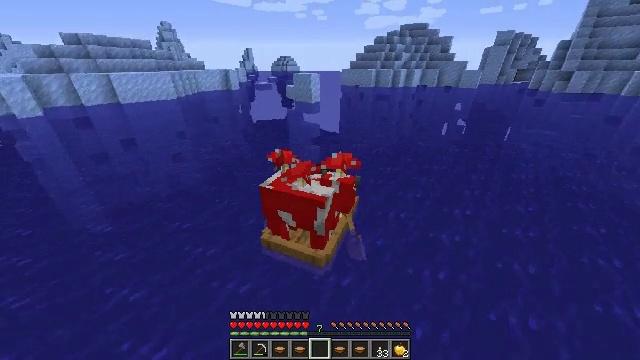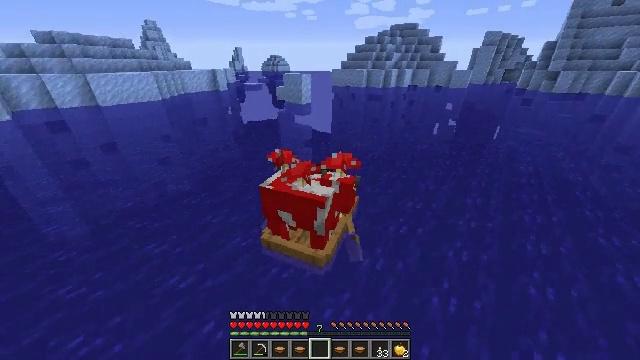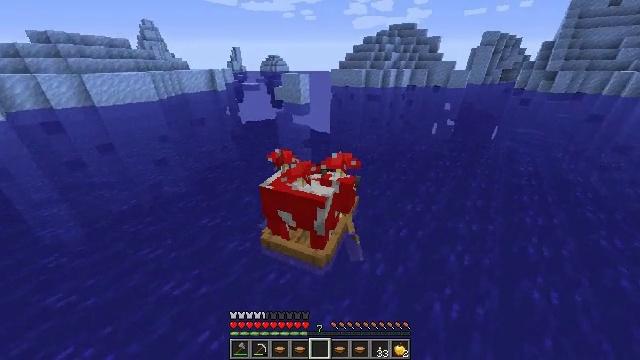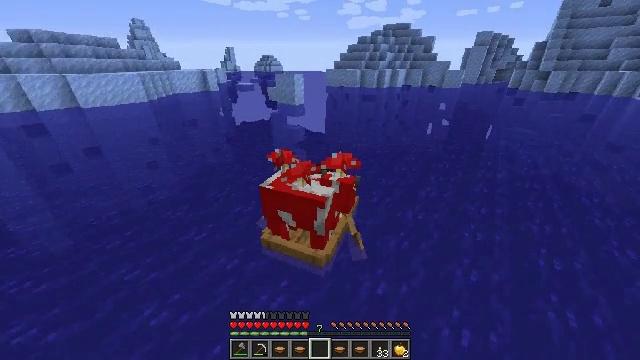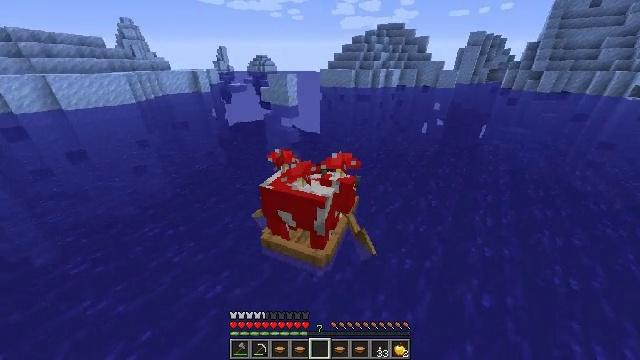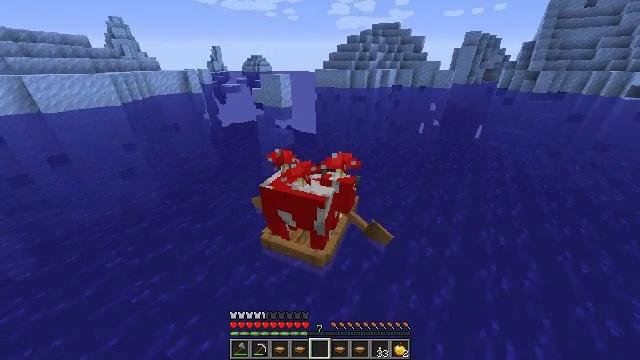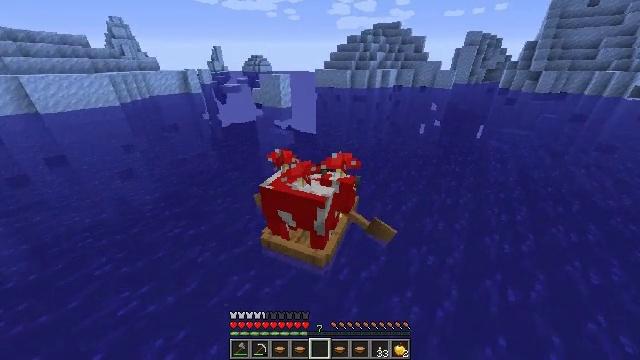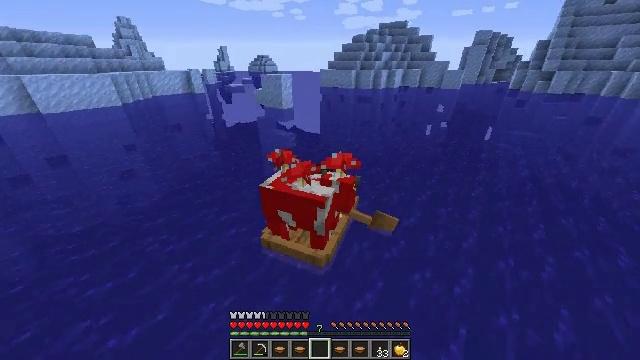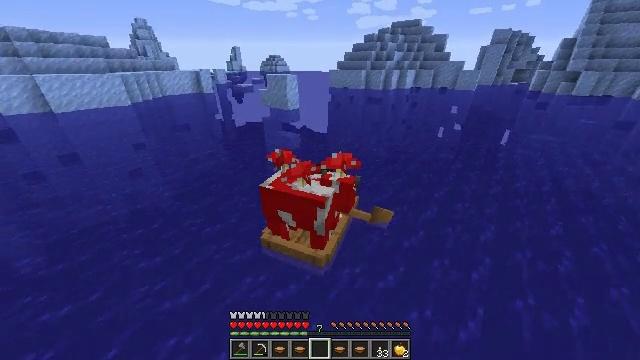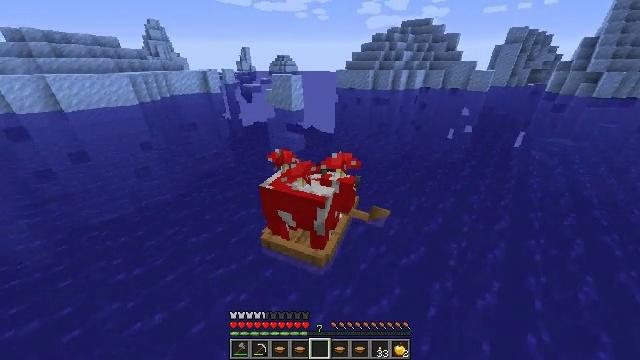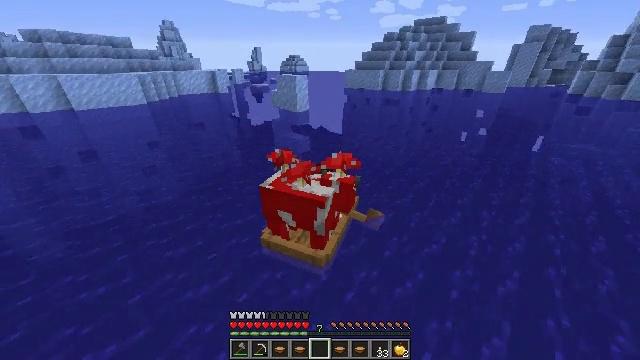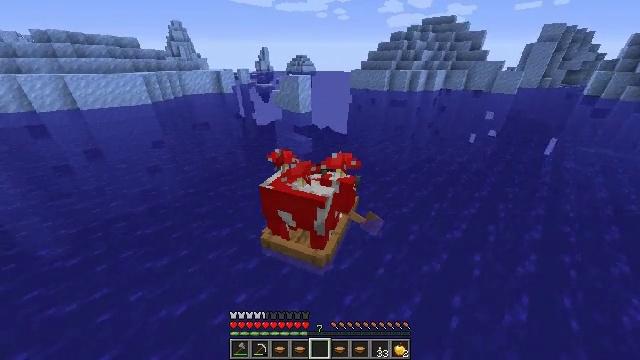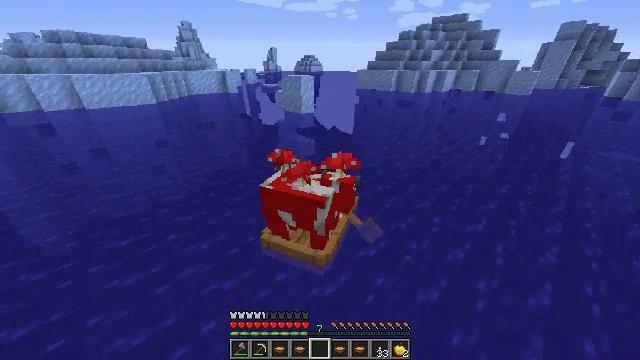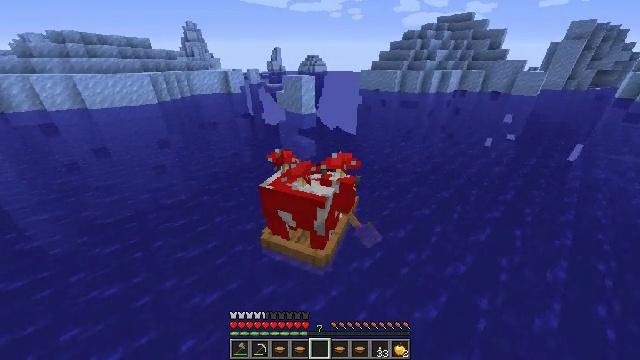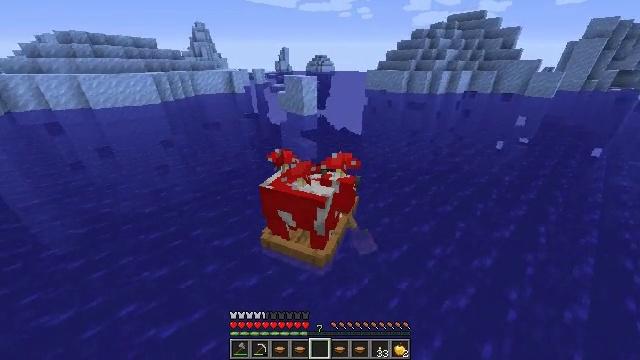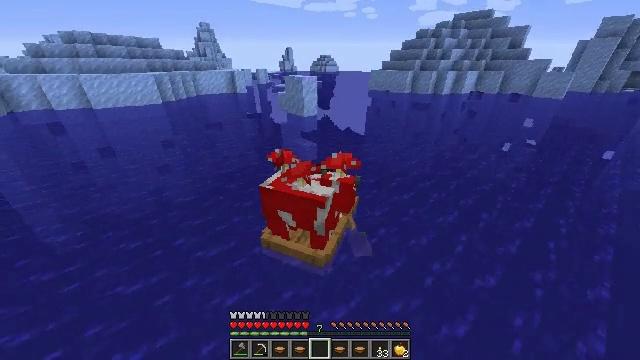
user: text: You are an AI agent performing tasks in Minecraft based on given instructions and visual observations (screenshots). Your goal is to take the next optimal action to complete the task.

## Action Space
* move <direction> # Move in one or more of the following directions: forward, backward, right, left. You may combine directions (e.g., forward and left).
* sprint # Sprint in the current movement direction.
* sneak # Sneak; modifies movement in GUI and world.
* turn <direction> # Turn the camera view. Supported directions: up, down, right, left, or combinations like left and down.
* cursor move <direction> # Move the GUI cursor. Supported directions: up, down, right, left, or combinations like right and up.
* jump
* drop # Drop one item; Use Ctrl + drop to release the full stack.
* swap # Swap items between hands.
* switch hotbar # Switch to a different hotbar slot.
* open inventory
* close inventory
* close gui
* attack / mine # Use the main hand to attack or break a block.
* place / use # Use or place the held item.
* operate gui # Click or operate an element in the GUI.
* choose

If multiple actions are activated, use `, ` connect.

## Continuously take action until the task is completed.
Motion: motion action
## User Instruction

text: Drop a mushroom stew.
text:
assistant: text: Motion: move forward, sprint
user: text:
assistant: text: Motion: move forward, sprint
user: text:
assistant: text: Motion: move forward, sprint
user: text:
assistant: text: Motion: move forward and move left, sprint
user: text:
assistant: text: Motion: move forward and move left, sprint
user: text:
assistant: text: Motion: move forward and move left, sprint
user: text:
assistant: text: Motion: move forward and move left, sprint
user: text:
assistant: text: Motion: move forward, sprint
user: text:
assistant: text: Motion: move forward, sprint
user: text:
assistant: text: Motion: move forward, sprint
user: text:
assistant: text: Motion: move forward, sprint
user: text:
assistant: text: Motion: move forward, sprint
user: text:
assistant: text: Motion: move forward, sprint
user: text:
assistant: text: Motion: move forward, sprint
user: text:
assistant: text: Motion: move forward, sprint
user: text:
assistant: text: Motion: move forward, sprint
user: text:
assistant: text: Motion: move forward, sprint
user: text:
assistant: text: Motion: move forward, sprint
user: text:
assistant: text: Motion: move forward, sprint
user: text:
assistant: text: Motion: move forward, sprint
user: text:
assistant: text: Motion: move forward, sprint
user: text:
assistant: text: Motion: move forward, sprint
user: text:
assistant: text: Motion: move forward, sprint, turn right
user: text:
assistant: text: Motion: move forward, sprint, turn right
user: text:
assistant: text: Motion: move forward, sprint
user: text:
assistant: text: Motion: move forward and move left, sprint
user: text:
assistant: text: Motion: move forward and move left, sprint
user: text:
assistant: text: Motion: move forward and move left, sprint
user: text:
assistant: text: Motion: move forward, sprint
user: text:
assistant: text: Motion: move forward, sprint